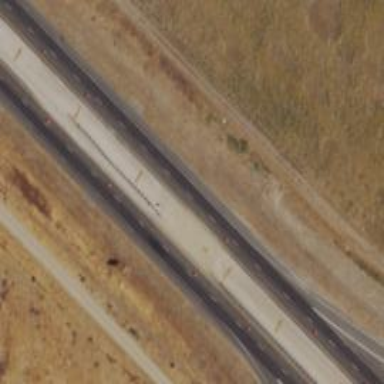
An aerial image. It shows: Asphalt motorway.